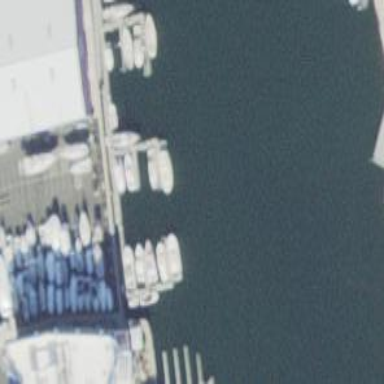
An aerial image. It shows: Man-made pier.